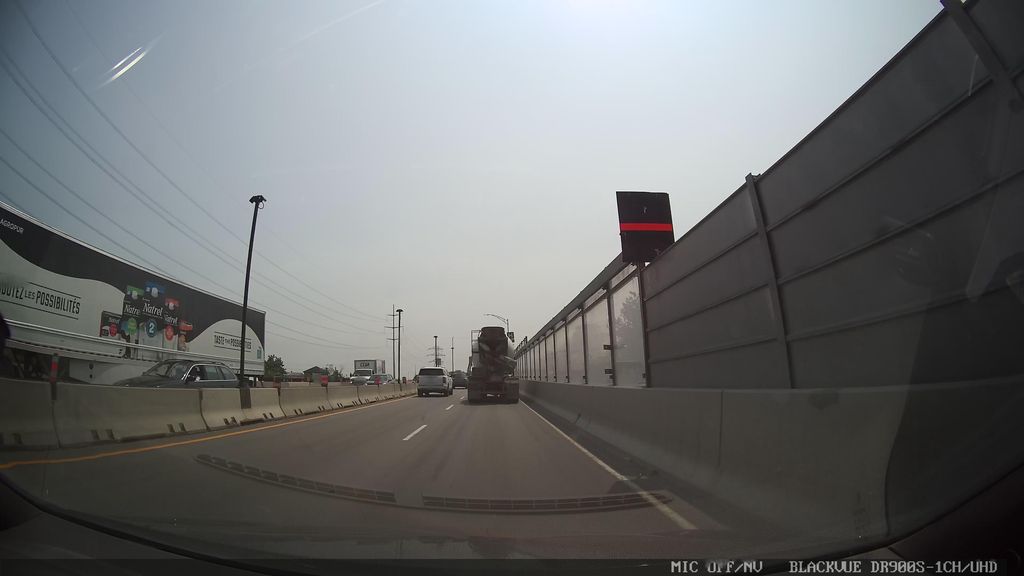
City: montreal